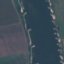
Label: River